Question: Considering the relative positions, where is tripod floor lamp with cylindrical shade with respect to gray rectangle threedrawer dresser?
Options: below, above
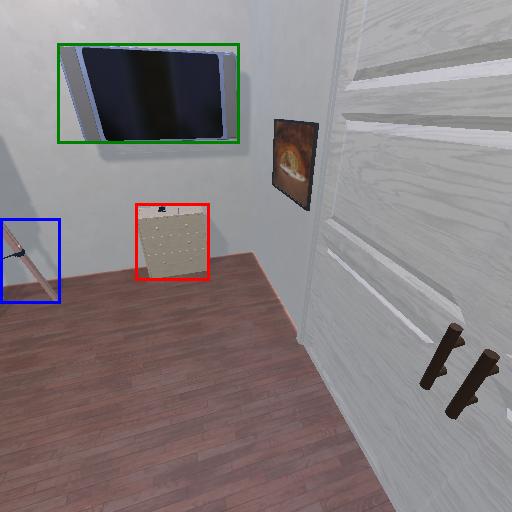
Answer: below